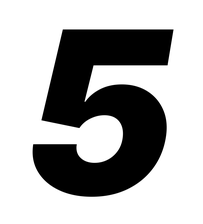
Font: Inter-Italic_Black_Italic